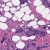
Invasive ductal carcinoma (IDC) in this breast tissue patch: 1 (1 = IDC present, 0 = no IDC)